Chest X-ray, PA view. Patient: 47 years old, sex F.
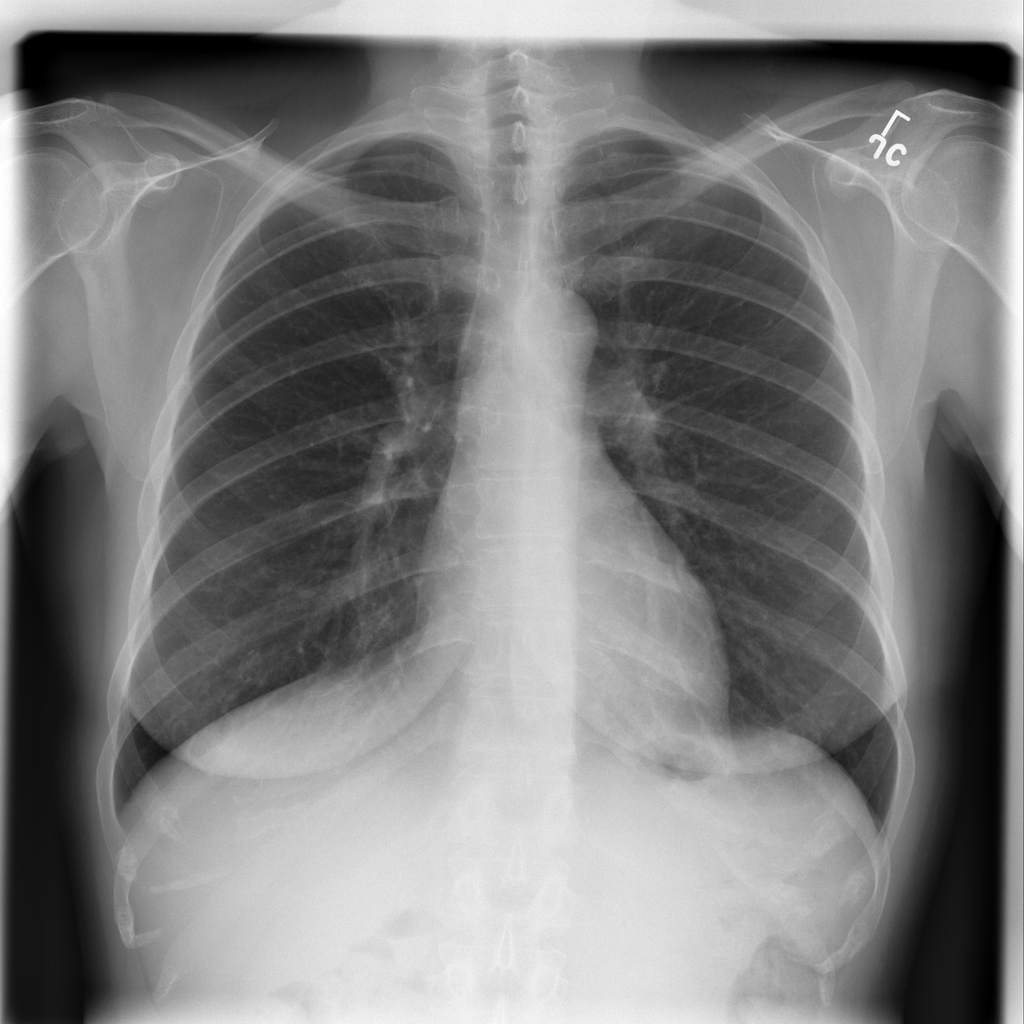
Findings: No Finding